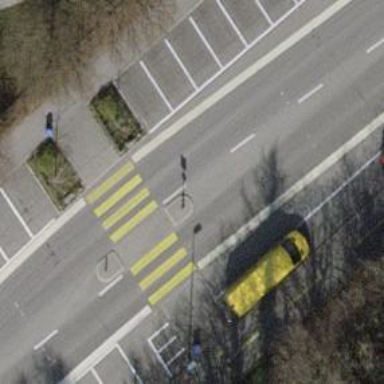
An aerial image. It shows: Marked crossing on the road with clear markings.